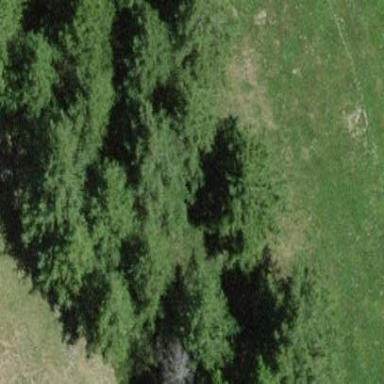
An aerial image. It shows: Woodland with needle-leaved trees.